Interaction volume radius: 10 \u00c5
Interaction volume height: 35 \u00c5
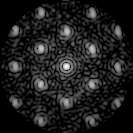
Disorder parameter: 0.3096